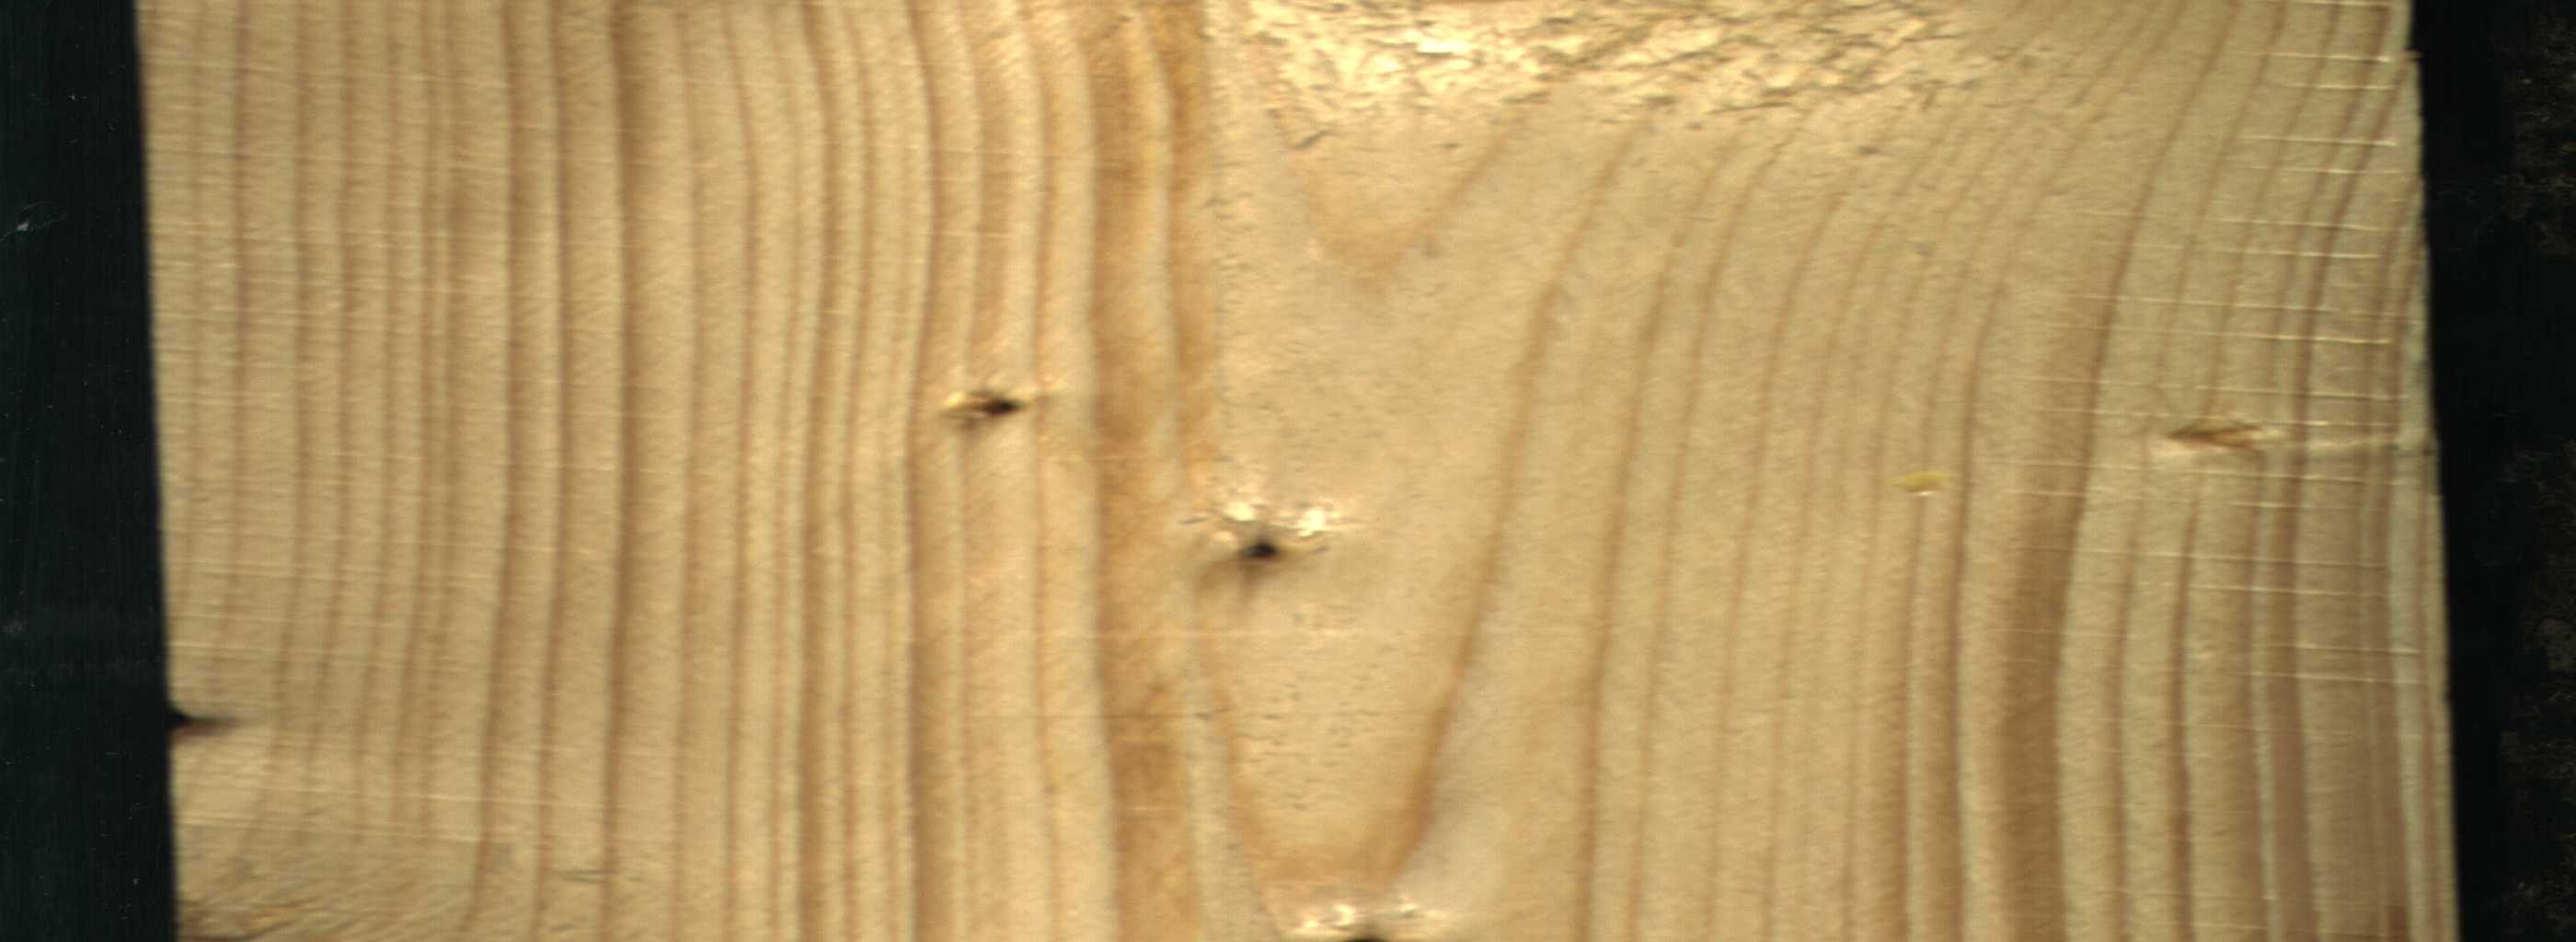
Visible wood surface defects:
Knot_missing
Dead_Knot
Dead_Knot